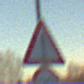
Verkehrszeichen: Gefahrenstelle
Zusatzzeichen unten: Geschwindigkeit30
Umgebung: Outdoor, Nature
Tageszeit: SunriseSunset
Wetter: Clear
Licht: Natural
Jahreszeit: Winter
Kontrast: LowContrast